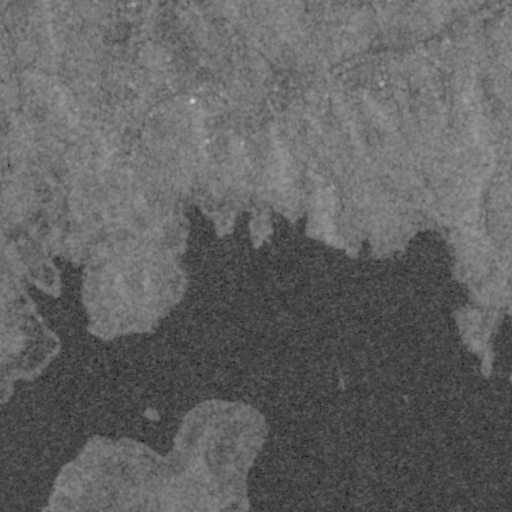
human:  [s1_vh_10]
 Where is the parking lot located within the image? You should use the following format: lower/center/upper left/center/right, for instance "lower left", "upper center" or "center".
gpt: The parking lot is located in the lower left of the image.
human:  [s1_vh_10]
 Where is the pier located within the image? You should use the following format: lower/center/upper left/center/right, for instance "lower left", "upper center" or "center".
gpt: The pier is located in the center left of the image.
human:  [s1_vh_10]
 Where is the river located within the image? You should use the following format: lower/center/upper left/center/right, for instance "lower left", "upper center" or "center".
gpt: The river is located in the lower of the image.
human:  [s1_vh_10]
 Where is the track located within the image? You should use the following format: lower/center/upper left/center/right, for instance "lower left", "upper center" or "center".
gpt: There is no track in the image.

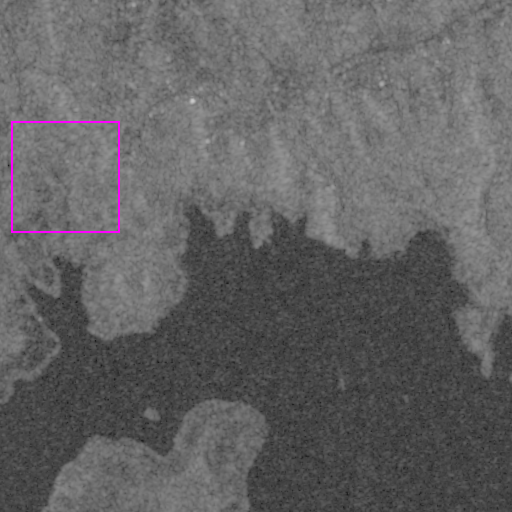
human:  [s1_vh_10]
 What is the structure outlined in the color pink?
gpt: There is no pink outline.
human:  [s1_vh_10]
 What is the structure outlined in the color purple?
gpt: There is no structure outlined in purple.